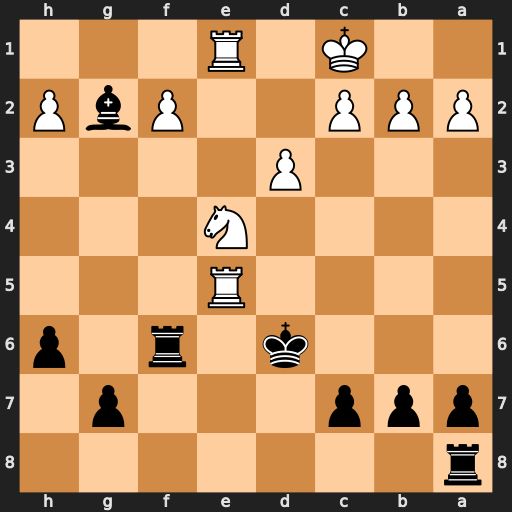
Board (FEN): r7/ppp3p1/3k1r1p/4R3/4N3/3P4/PPP2PbP/2K1R3
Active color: b
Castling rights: -
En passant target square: -
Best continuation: Kxe5 Nxf6+ Kxf6